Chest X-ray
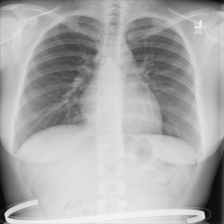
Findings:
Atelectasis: negative
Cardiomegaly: negative
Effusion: negative
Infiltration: negative
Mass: negative
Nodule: negative
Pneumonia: negative
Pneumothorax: negative
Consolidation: negative
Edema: negative
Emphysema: negative
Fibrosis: negative
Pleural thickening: negative
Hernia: negative